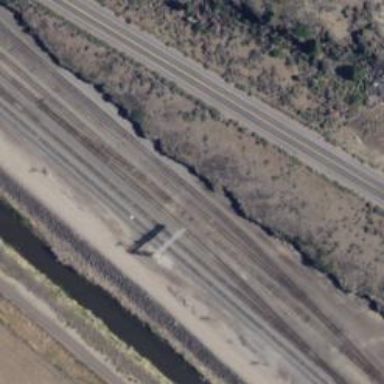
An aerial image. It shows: Railway signal.